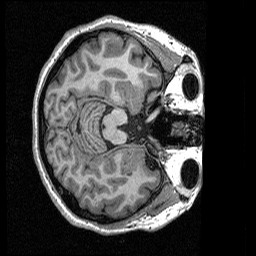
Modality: T1w
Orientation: axial
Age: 25
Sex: female
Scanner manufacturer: siemens
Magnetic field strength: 3 T
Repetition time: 2.3 s
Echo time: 0.00298 s